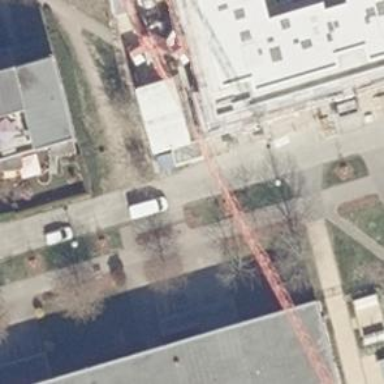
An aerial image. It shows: Sidewalk along the footway.